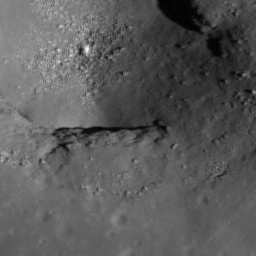
Pit: Mare Insularum Pit
Host crater: Mare Insularum
Host type: mare
Lunar coordinates: latitude 8.686, longitude 330.966